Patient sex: F
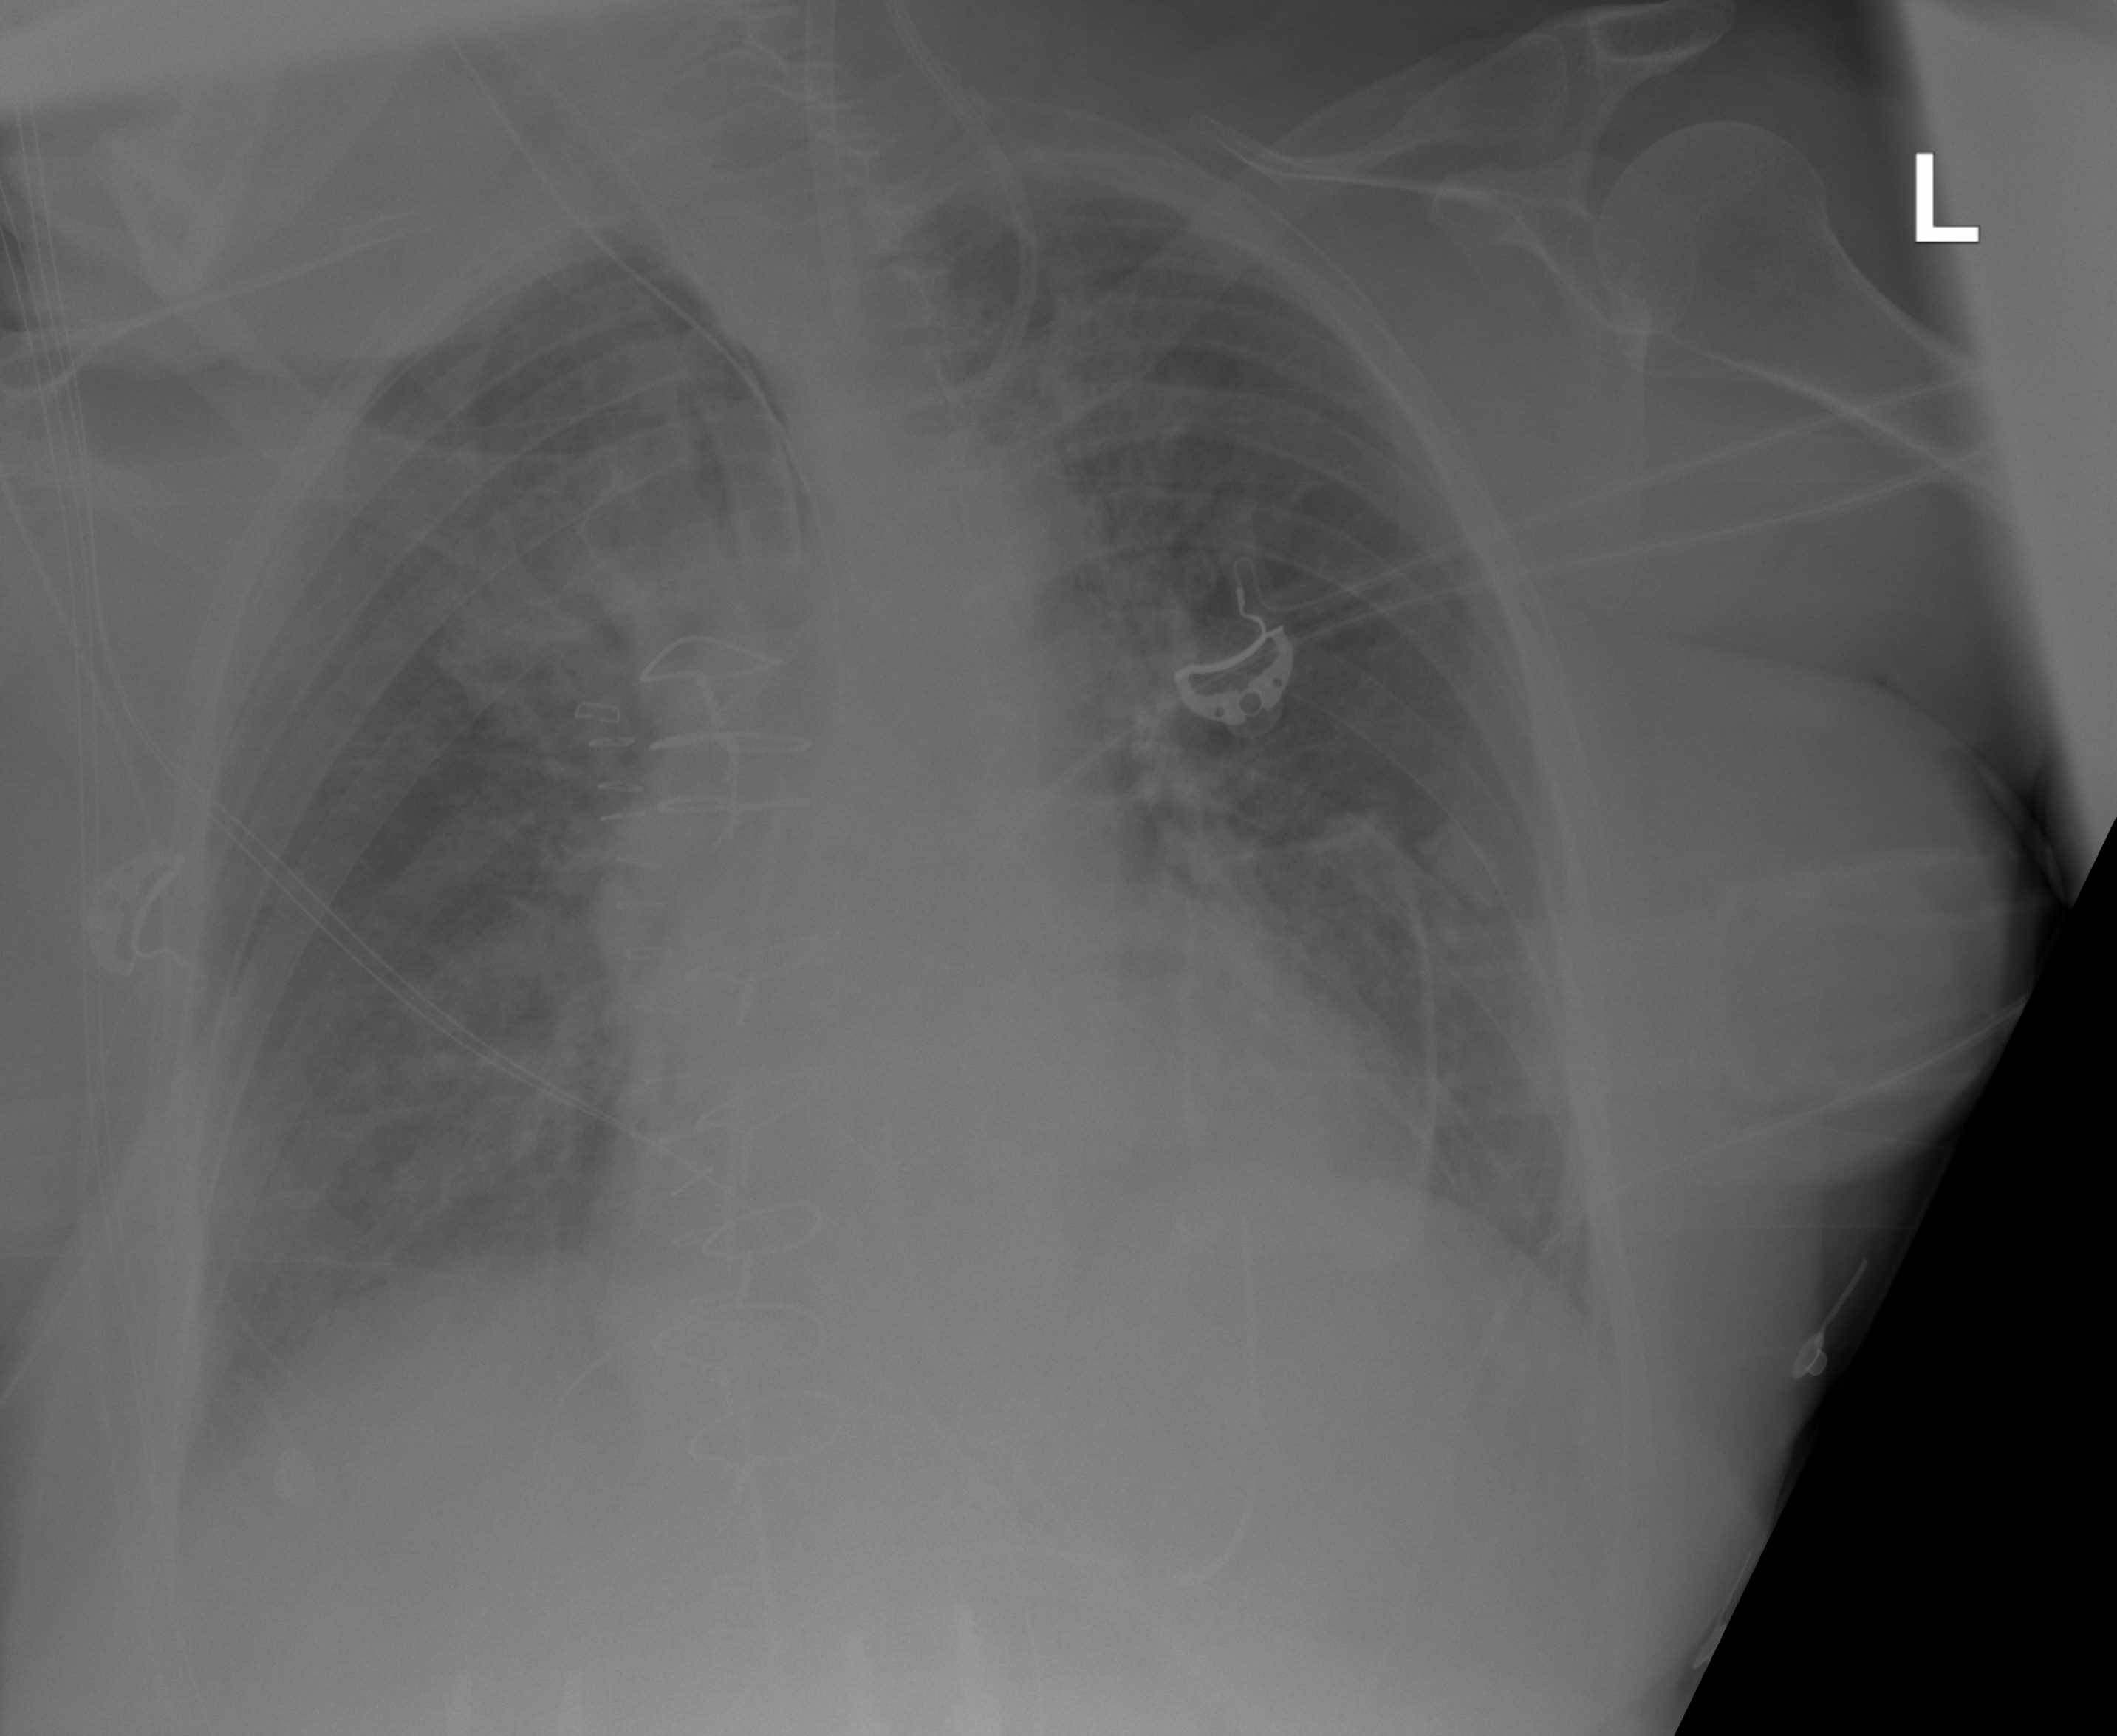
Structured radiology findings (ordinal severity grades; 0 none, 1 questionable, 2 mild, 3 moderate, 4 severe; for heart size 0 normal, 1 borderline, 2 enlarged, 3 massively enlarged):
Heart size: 2
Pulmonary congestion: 3
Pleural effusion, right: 2
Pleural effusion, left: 0
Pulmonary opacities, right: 0
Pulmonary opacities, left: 0
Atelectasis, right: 0
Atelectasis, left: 0